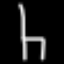
Label: chair